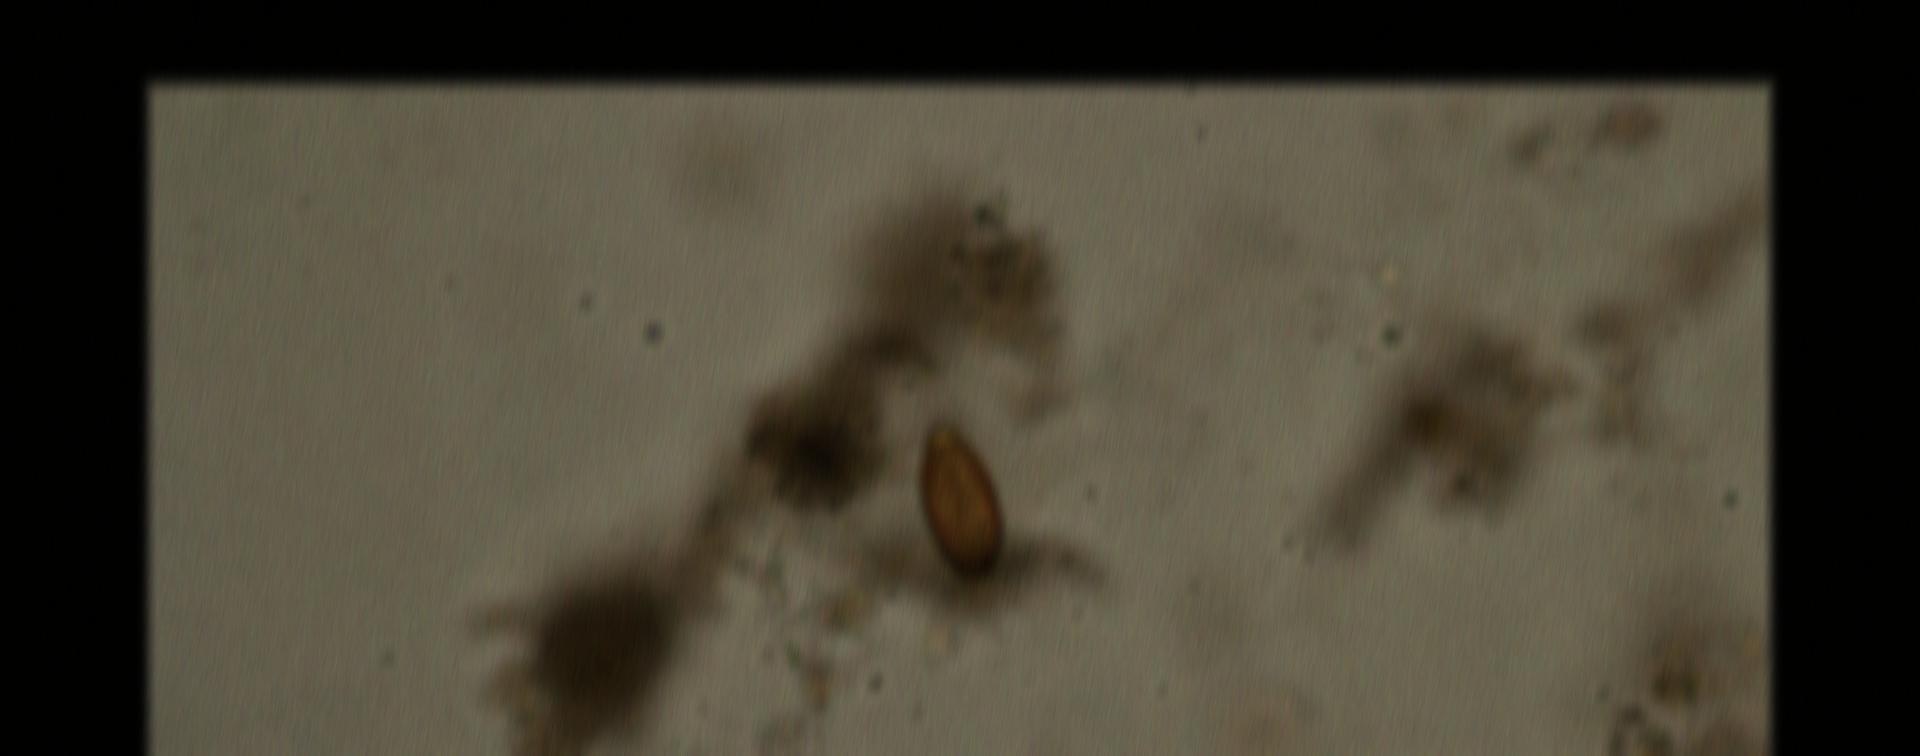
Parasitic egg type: Trichuris trichiura